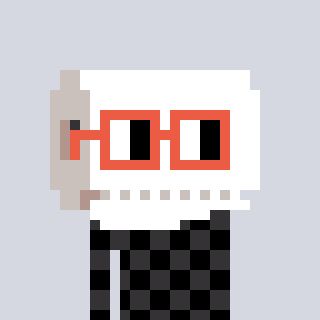
a pixel art character with square orange glasses, a toiletpaper-full-shaped head and a grayscale-colored body on a cool background